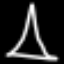
Label: The Eiffel Tower